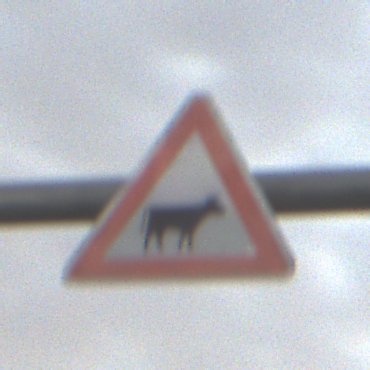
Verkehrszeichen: ViehtriebLinks
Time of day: Night
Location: Outdoor (Nature)
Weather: Overcast
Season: NotSpecified
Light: Artificial